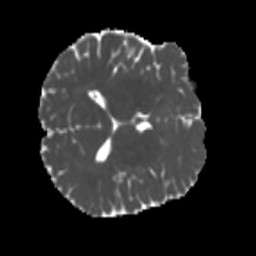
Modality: MD
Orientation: axial
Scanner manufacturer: siemens
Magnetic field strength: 3 T
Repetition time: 4 s
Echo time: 0.0594 s